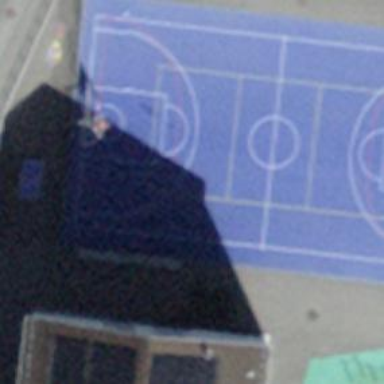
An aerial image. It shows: Kindergarten.